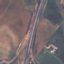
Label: Highway